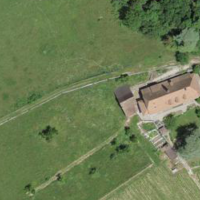
EUNIS habitat code: 44
Species observed at this site:
Cotinus coggygria